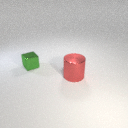
large red metal cylinder to the right of small green metal cube